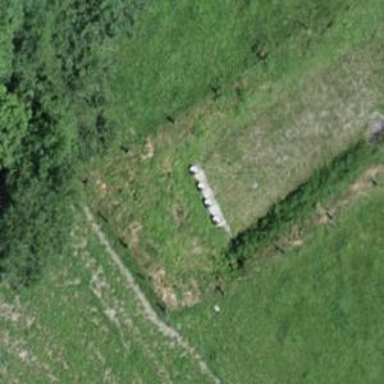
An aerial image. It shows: Retaining wall.